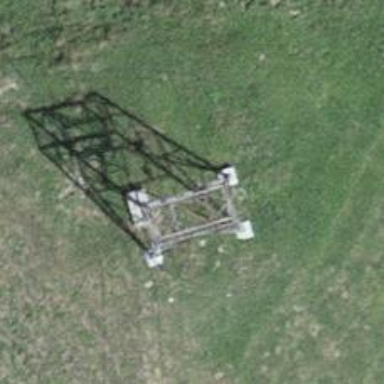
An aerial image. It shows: Pylon for aerialway.